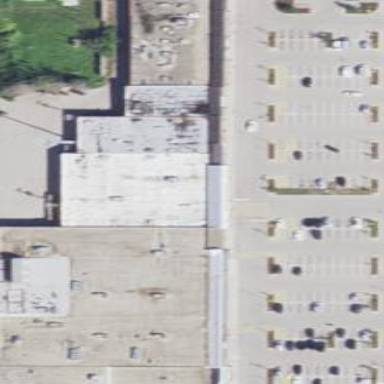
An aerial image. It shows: Retail building.